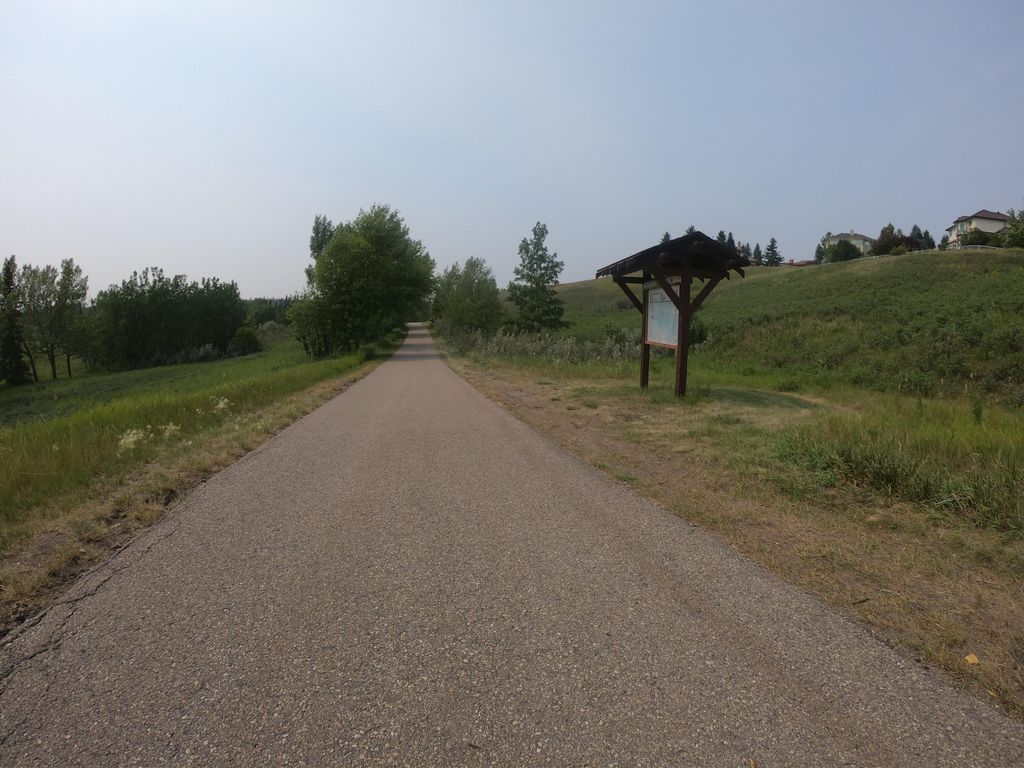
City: calgary